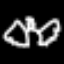
Label: angel